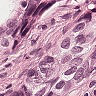
Metastatic tissue present: yes